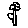
Label: flower